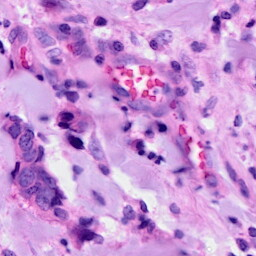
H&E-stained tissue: Breast